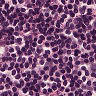
Metastatic tissue present: no